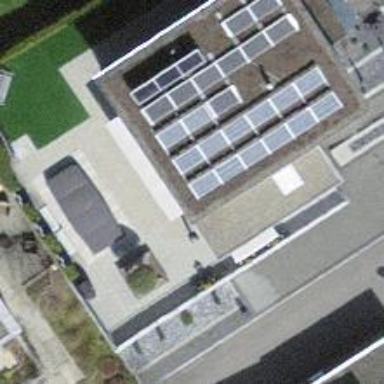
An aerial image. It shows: Solar power generator with photovoltaic panels.